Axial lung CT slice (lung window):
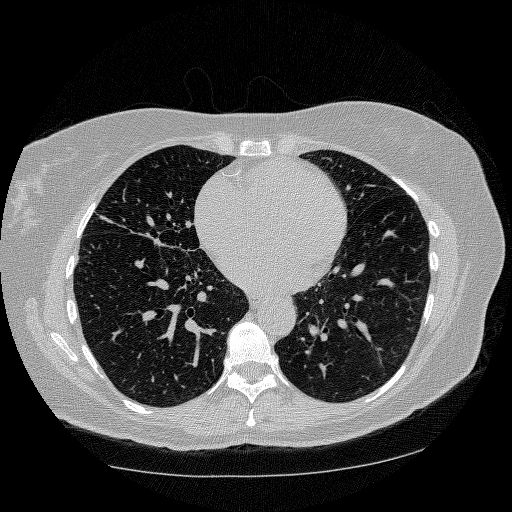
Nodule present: no